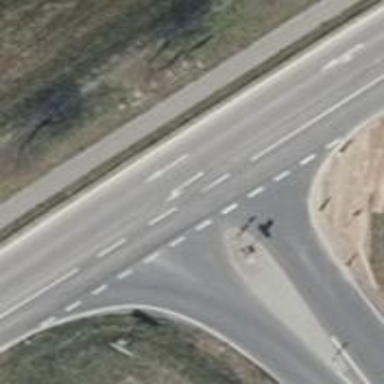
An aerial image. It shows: Secondary road with asphalt surface.